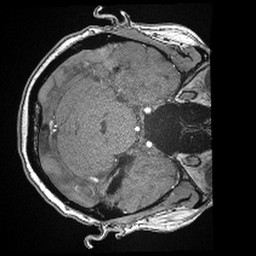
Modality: angio
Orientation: axial
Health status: ill
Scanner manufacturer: siemens
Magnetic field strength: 3 T
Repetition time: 0.021 s
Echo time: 0.00343 s